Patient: sex F, age 75
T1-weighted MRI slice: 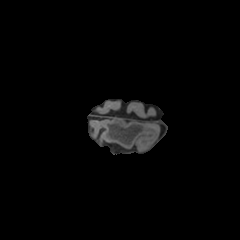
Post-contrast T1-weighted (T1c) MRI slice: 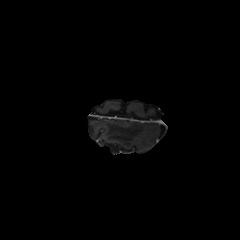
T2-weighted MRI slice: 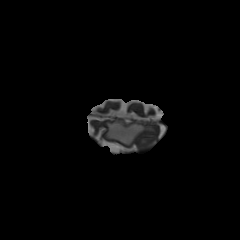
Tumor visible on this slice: yes
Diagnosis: Glioblastoma, IDH-wildtype
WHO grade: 4